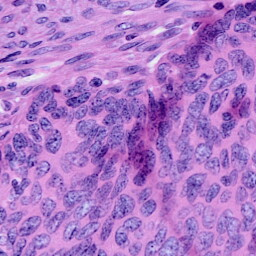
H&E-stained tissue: Cervix